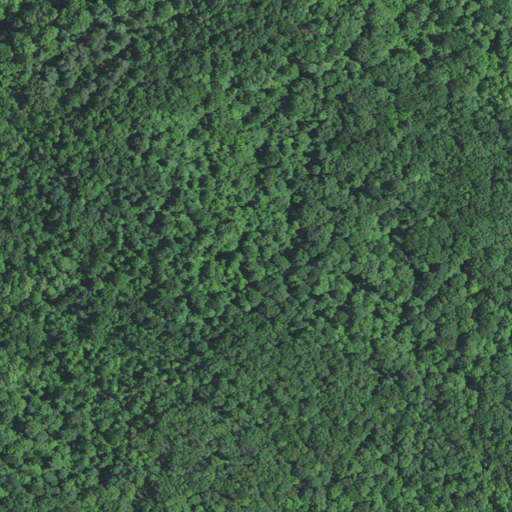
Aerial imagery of mountain in Kentucky named High View Hill containing deciduous forest and mixed forest